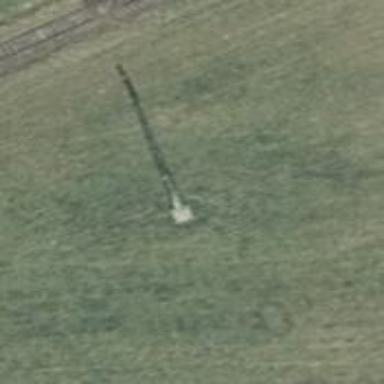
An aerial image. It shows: Power pole.